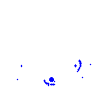
Particle: electron